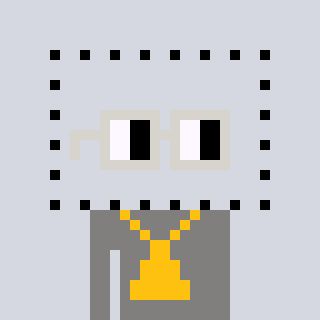
a pixel art character with square light gray glasses, a void-shaped head and a bluegrey-colored body on a cool background